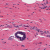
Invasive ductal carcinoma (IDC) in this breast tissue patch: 0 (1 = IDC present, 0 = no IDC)